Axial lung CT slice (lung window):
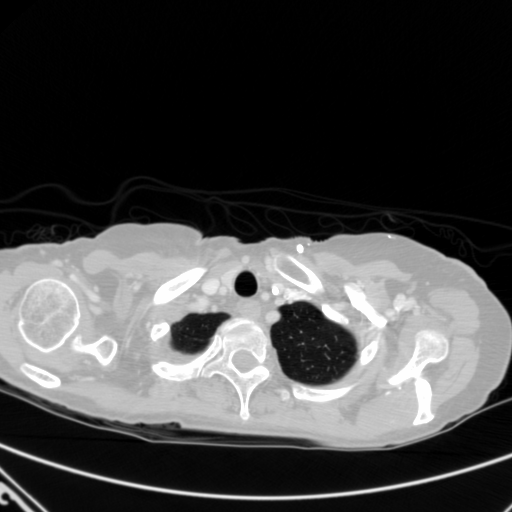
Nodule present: no